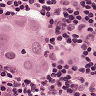
Metastatic tissue present: yes